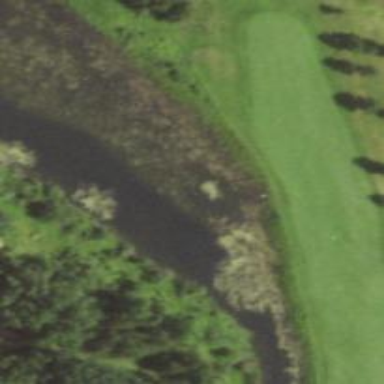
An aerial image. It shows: Water hazard on golf course.